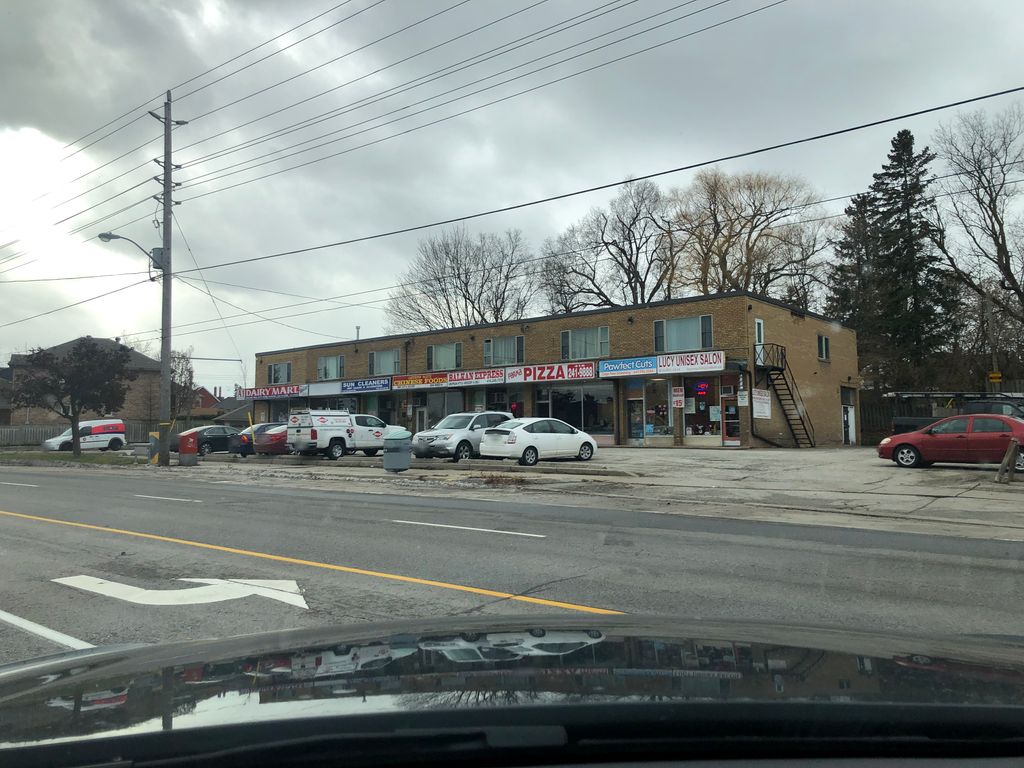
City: toronto